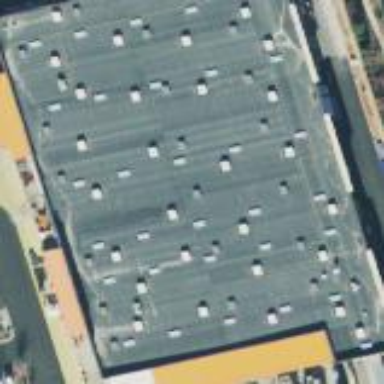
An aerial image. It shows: Retail building.